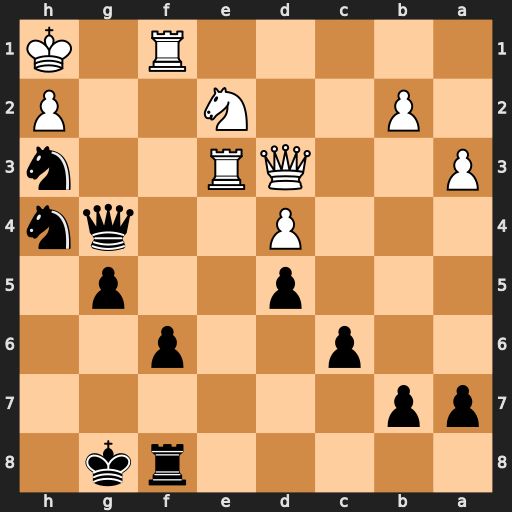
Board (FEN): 5rk1/pp6/2p2p2/3p2p1/3P2qn/P2QR2n/1P2N2P/5R1K
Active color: b
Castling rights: -
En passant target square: -
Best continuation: Qg2#